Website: home-depot
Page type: payment
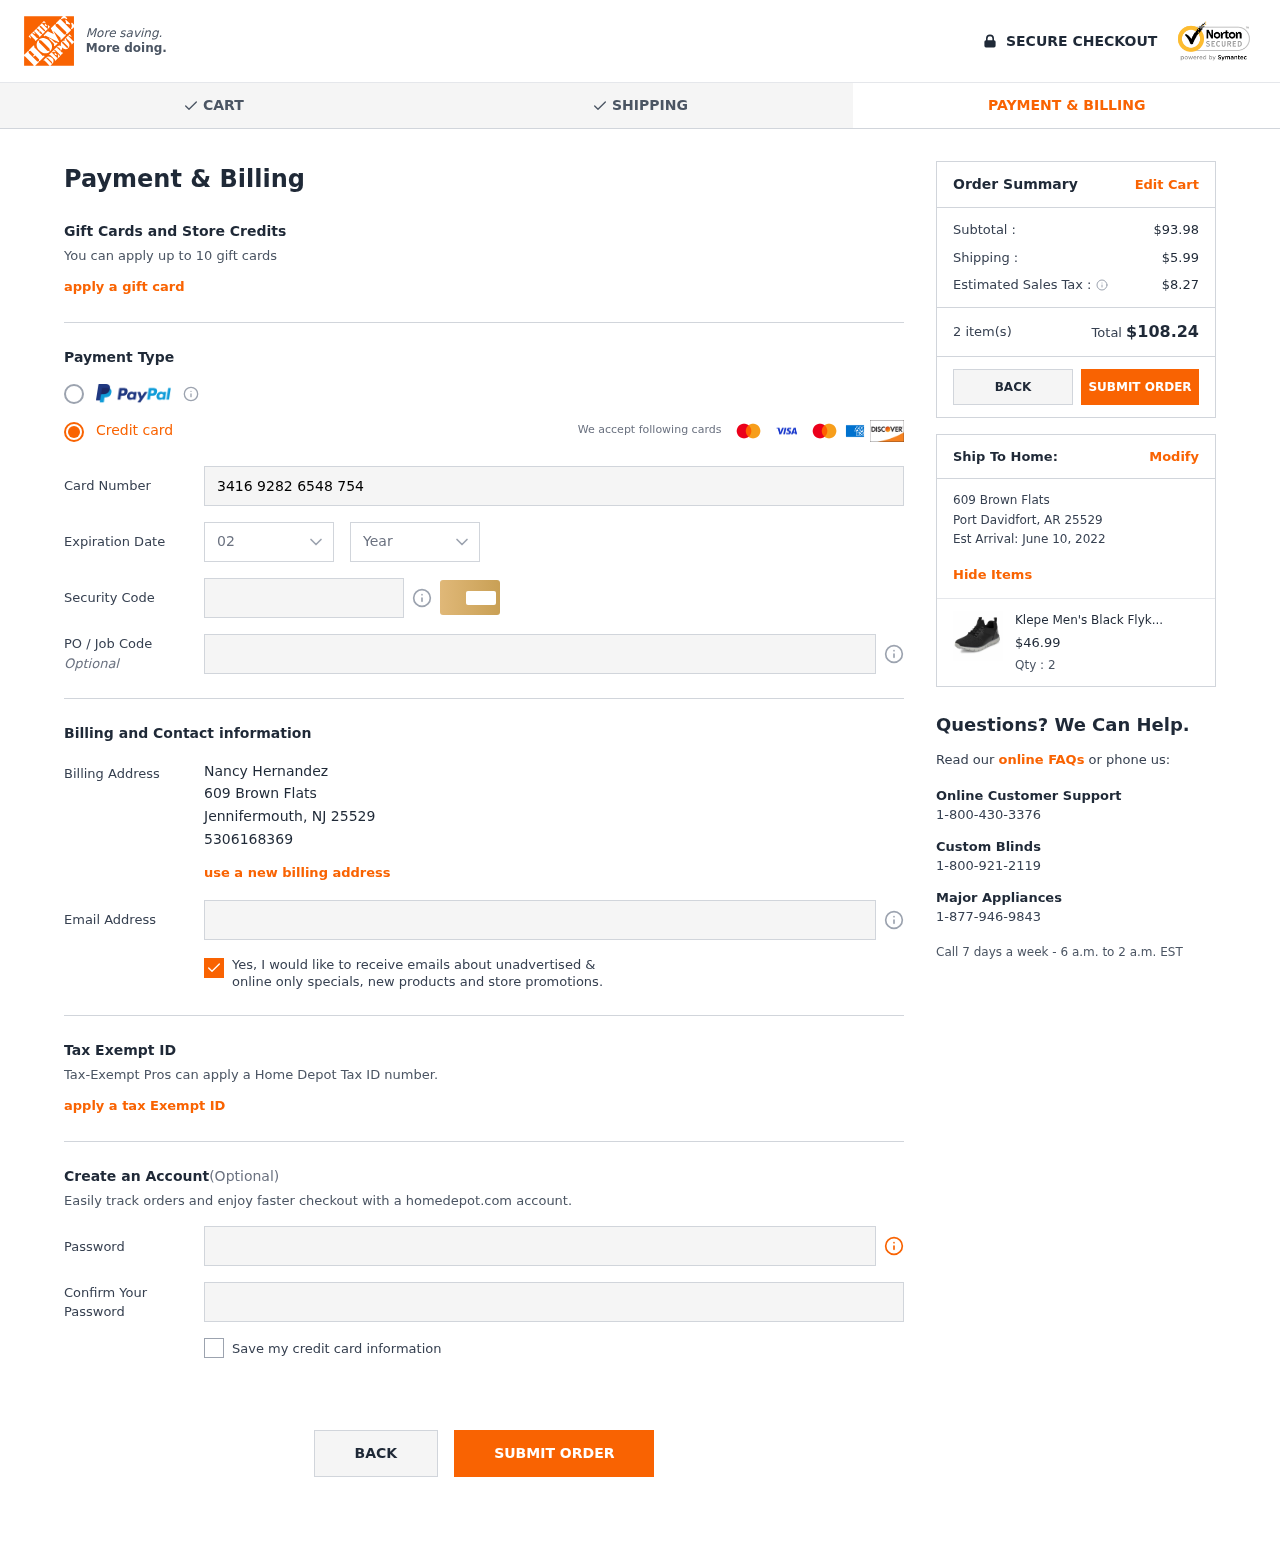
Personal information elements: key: PII_CARD_CVV
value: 2631
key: PII_CARD_EXPIRY_MONTH
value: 02
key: PII_CARD_EXPIRY_YEAR
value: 29
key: PII_CARD_NUMBER
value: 3416 9282 6548 754
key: PII_CITY
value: Jennifermouth
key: PII_CITY2
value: Port Davidfort
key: PII_EMAIL
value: nancy.hernandez@hotmail.com
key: PII_FULLNAME
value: Nancy Hernandez
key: PII_PHONE
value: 5306168369
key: PII_POSTCODE
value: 25529
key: PII_POSTCODE2
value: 25529
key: PII_STATE_ABBR
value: NJ
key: PII_STATE_ABBR2
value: AR
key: PII_STREET
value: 609 Brown Flats
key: PII_STREET2
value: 609 Brown Flats
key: PII_POSTCODE_FULL
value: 25529
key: PII_POSTCODE_NUMERIC
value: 25529
Product elements: key: PRODUCT1_NAME
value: Klepe Men's Black Flyknit with Memory Foam Running Shoes-7 UK (41 EU) (8 US) (FD18-04/BLK)
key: PRODUCT1_PRICE
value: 46.99
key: PRODUCT1_QUANTITY
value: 2
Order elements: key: ORDER_SUBTOTAL
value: $93.98
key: ORDER_SHIPPING_COST
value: $5.99
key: ORDER_TAX
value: $8.27
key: ORDER_NUM_ITEMS
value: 2 item(s)
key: ORDER_TOTAL
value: $108.24
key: ORDER_DELIVERY_DATE
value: June 10, 2022